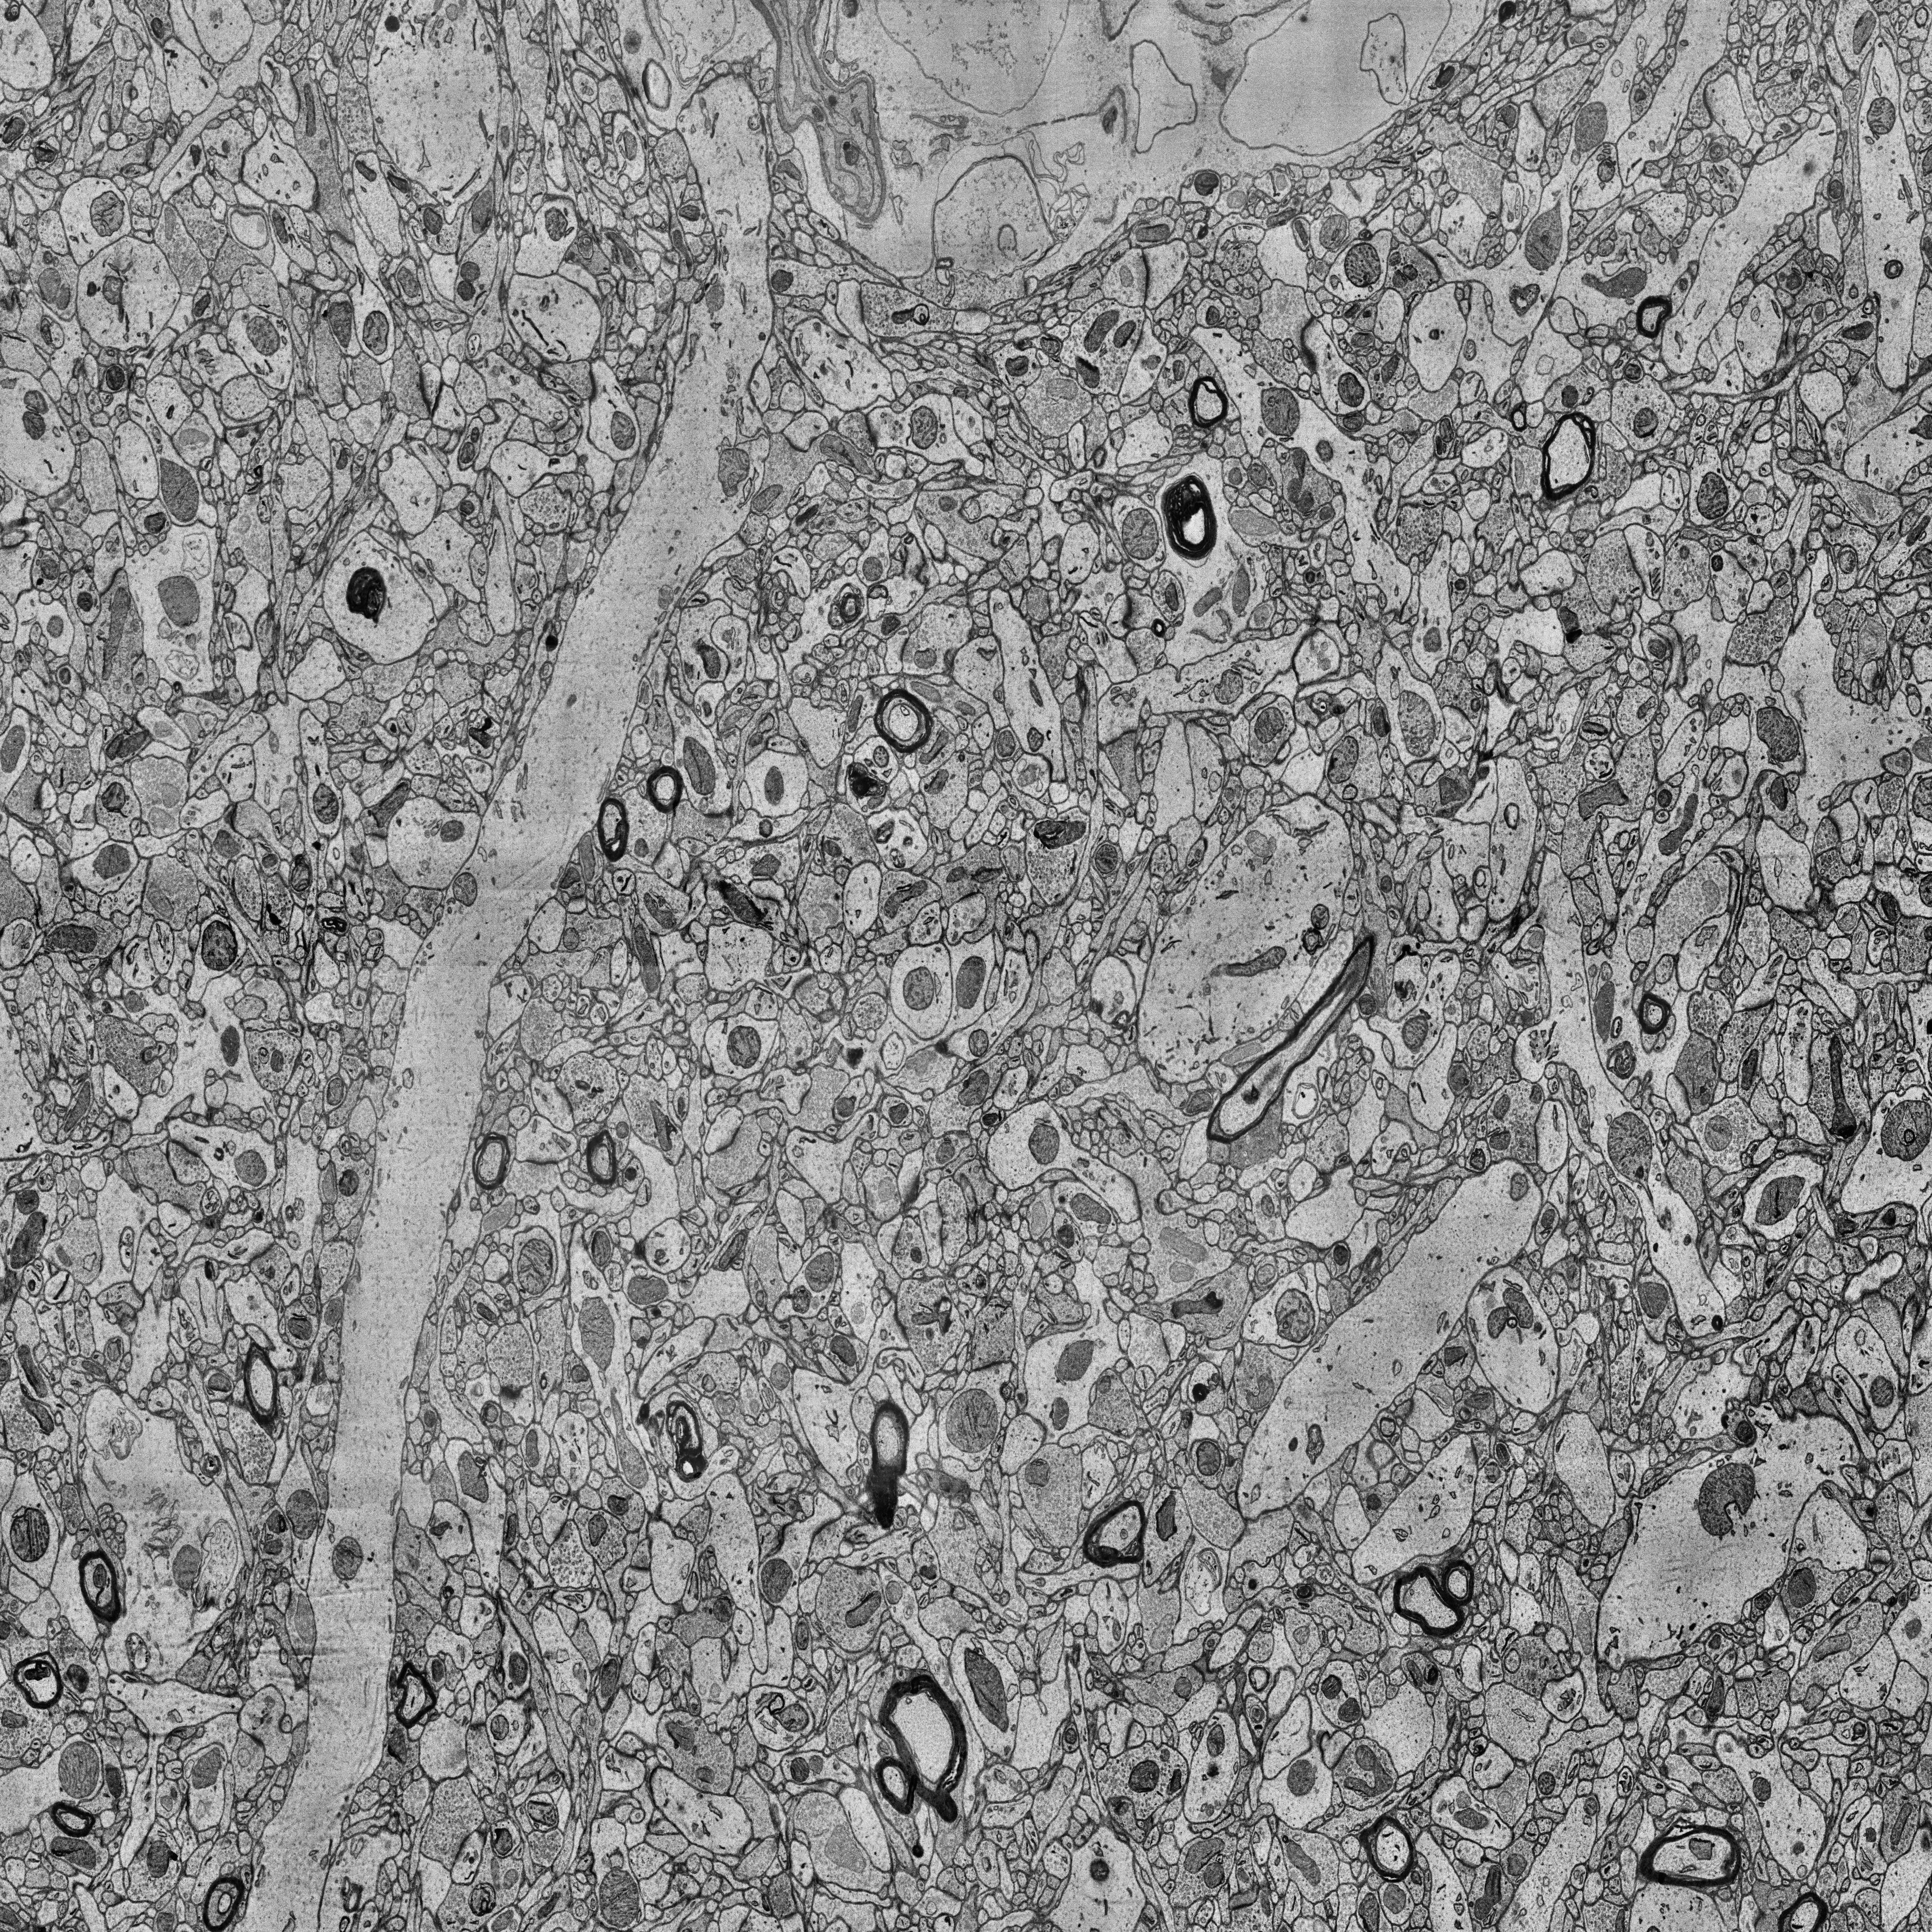
Electron microscopy slice of human cortex tissue
Slice depth (z): 94
Mitochondria instances in slice: 465